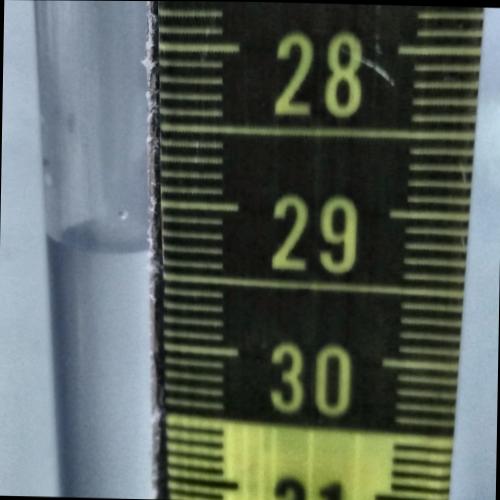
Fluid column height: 29.3 cm